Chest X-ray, PA view. Patient: 28 years old, sex M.
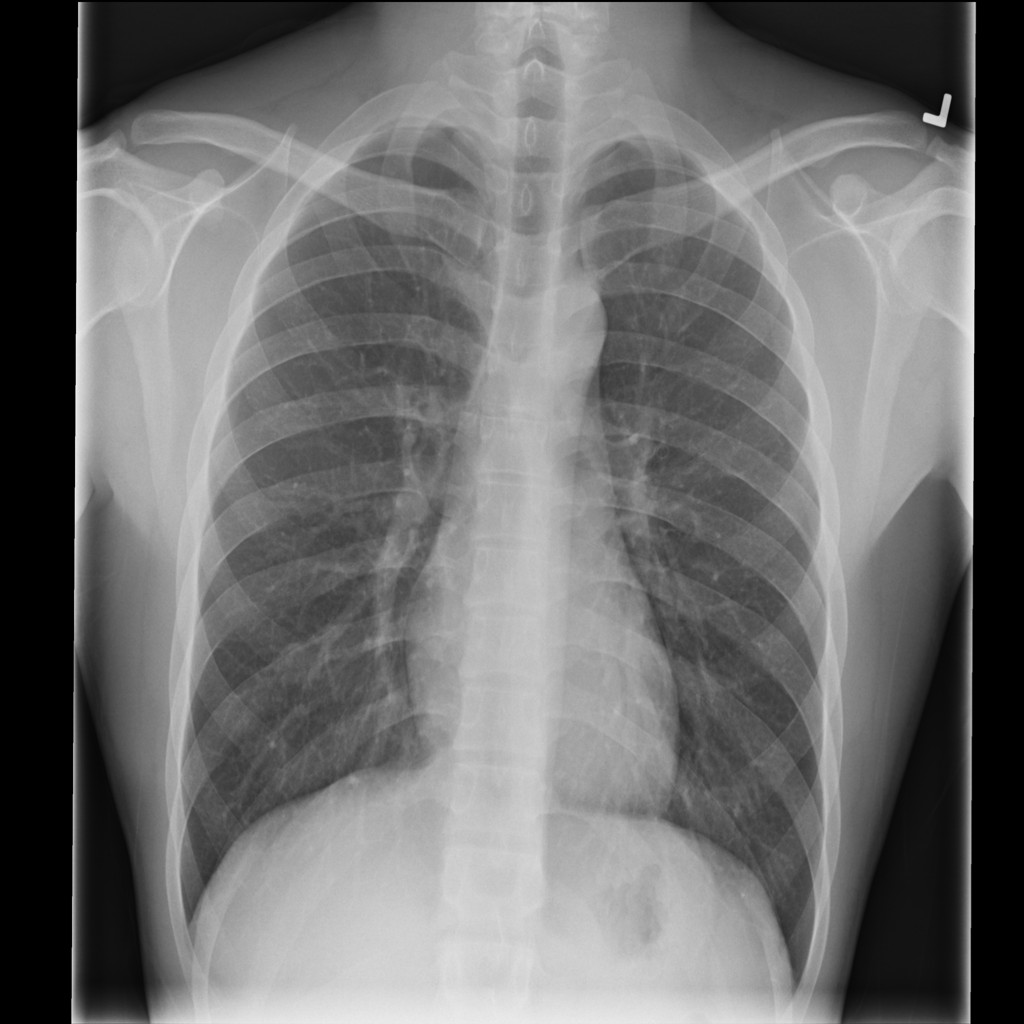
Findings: No Finding